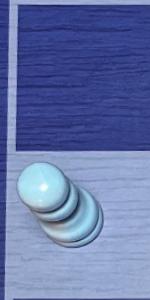
Label: Pawn_White